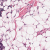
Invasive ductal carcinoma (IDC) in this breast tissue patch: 0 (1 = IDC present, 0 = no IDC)